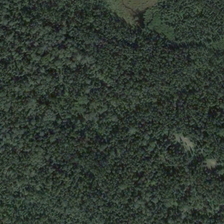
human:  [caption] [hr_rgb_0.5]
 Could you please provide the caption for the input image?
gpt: many green trees form a piece of forest .

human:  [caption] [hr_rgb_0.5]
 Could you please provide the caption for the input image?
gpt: many green trees form a piece of forest .

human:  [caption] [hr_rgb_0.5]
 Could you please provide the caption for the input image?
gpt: many green trees form a piece of forest .

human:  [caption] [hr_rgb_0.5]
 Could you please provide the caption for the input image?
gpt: many green trees form a piece of forest .

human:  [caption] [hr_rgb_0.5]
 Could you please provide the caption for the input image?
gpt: many green trees form a piece of forest .